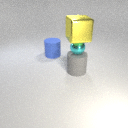
large gray rubber cylinder below small cyan metal sphere